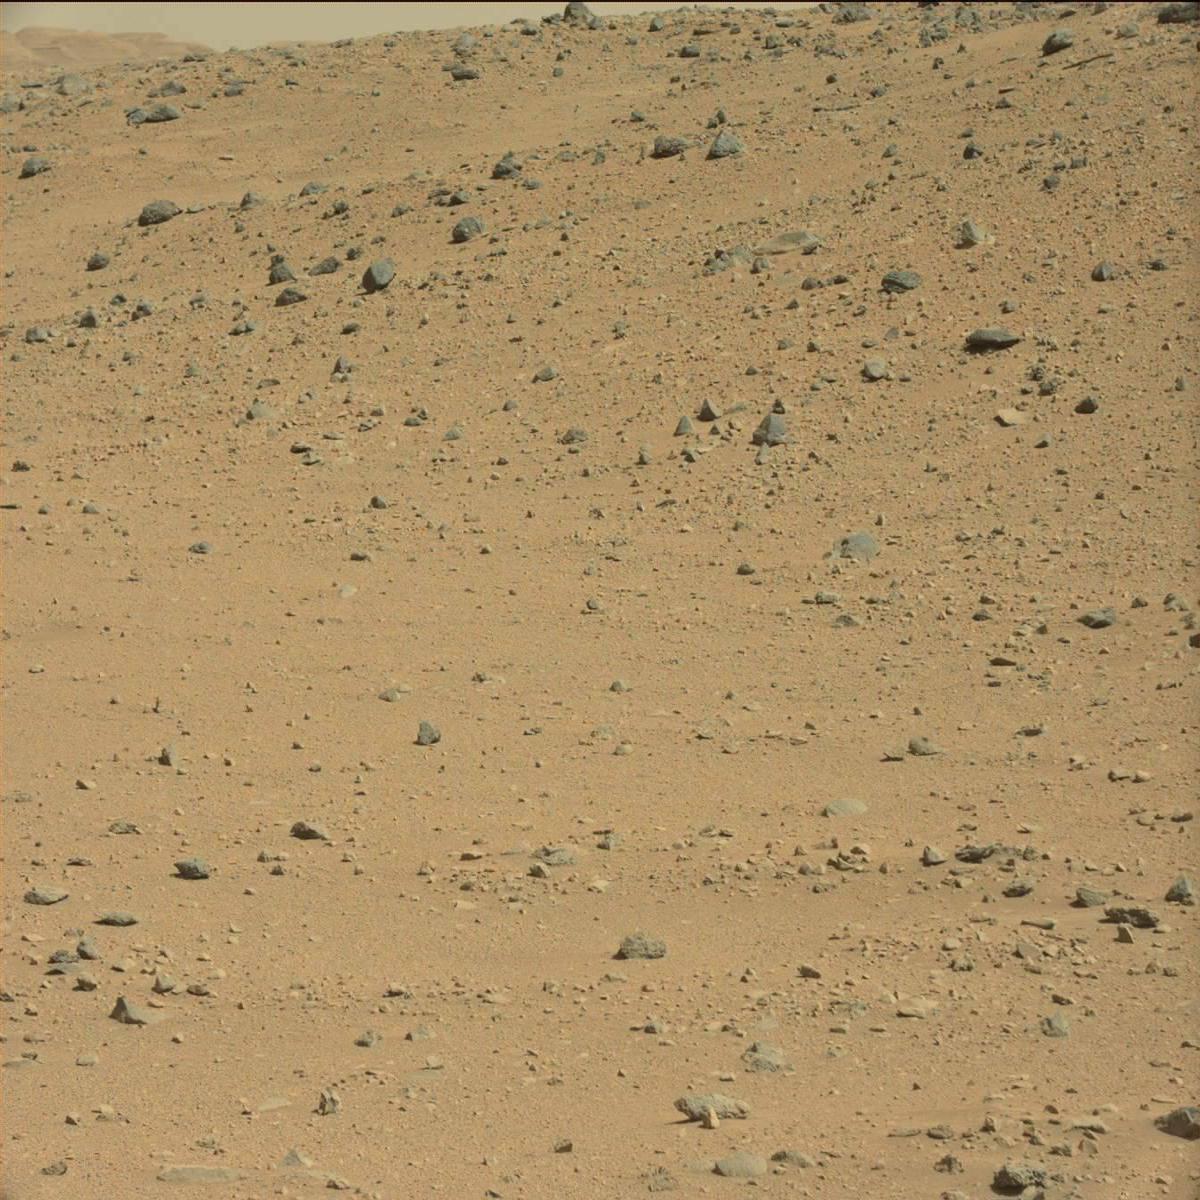
Terrain classes present: Bedrock, Ridge, Rock, Sand / Soil, Sky